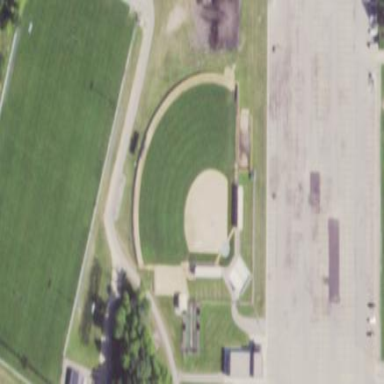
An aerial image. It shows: Softball pitch for leisure land activities.